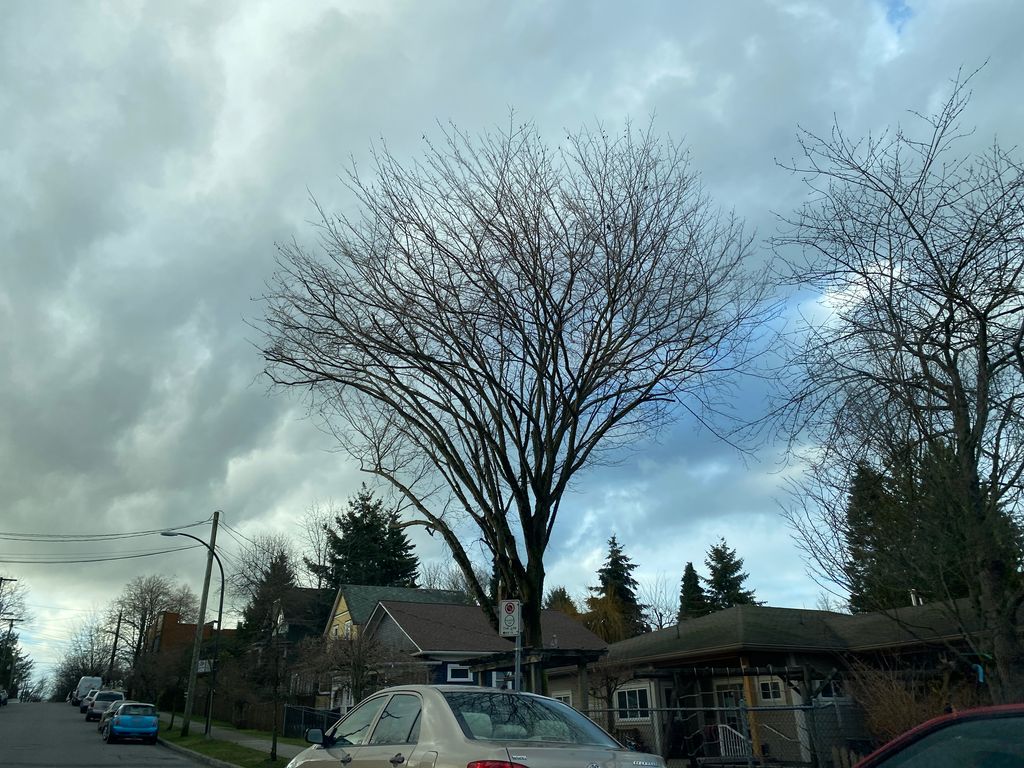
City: vancouver